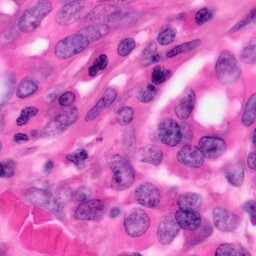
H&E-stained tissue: Pancreatic